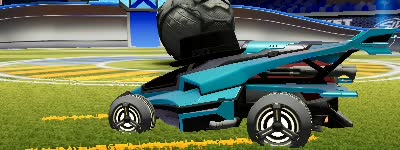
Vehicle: aftershock